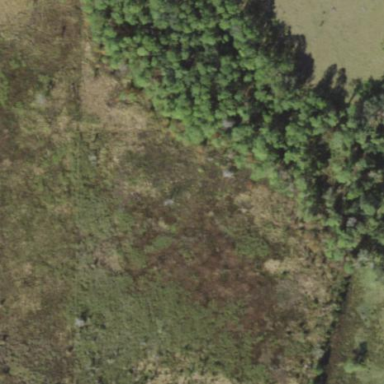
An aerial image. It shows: Beautiful wet meadow natural wetland.